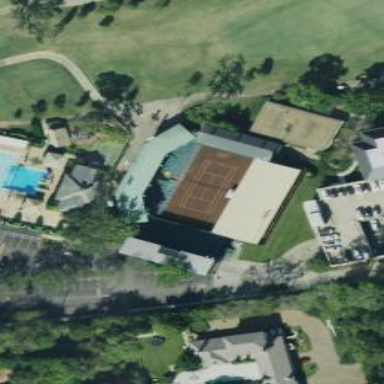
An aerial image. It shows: Tennis court on the leisure land pitch.